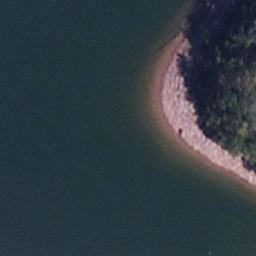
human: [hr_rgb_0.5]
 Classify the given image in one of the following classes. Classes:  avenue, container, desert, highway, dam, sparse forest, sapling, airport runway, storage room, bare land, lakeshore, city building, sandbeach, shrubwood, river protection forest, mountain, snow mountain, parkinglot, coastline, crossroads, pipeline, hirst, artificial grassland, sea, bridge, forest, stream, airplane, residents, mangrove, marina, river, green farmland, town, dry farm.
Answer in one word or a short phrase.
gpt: lakeshore